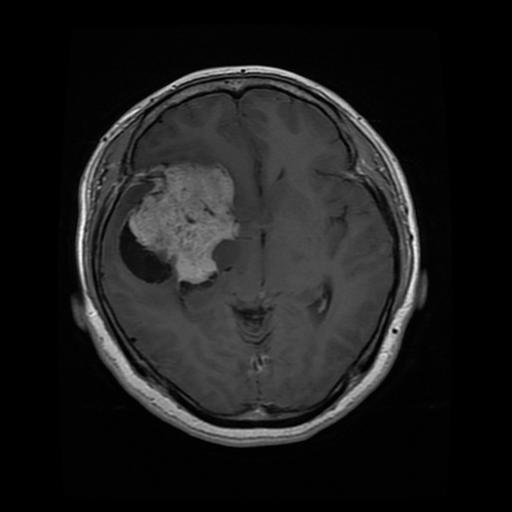
Label: meningioma